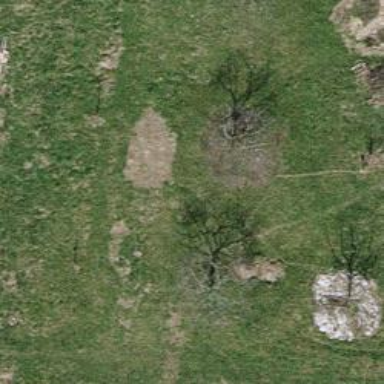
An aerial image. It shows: Agricultural orchard with deciduous broadleaved trees.